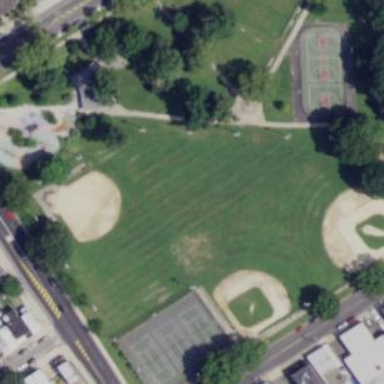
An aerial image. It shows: Baseball pitch for leisure land activities.